Question: Writing a pig latin function that takes in text and returns the pig latin translation. Trying to remove the front consonants, but get the ValueError that list.remove(x) x not in list. Print statements show that this is not true.
I wrote a similar program when the input was a single word v.s. text with more than one word. The program worked fine with a one word input, but when I try to modify for more than one word input.
I've tried making a copy of the word that I am trying to modify in case removing letters was messing up the iteration. This doesn't seem to help and I still get the same error when trying to remove the letters.
---
'''
def is_consonant(character):
"""takes a character and returns True if it is a consonant"""
is_cons = False
if character not in "aeiou":
is_cons = True
return is_cons
def to_piglatin(text):
"""takes a word and translates it into pig latin"""
#convert input to list of lower case letters
x = text.lower().split()
print(x)
if len(x) > 1:
for word in x:
front_cons = []
word_as_list = [word]
print("word_as_list =", word_as_list)
for letter in word:
if is_consonant(letter) == True:
print("letter =", letter)
front_cons.append(letter)
word_as_list.remove(letter)
else:
break
[word_as_list.append(front_cons[c]) for c in range(0, len(front_cons))]
word_as_list.append("a")
word_as_list.append("y")
print(word_as_list)
test = "Hello there"
to_piglatin(test)
'''

---
I expect the output to be ellohay erethay but I get a Value Error list.remove(x) x not in list.
print statements show that word_as_list = ['hello'] and letter = h
but word_as_list.remove(letter) returns the ValueError
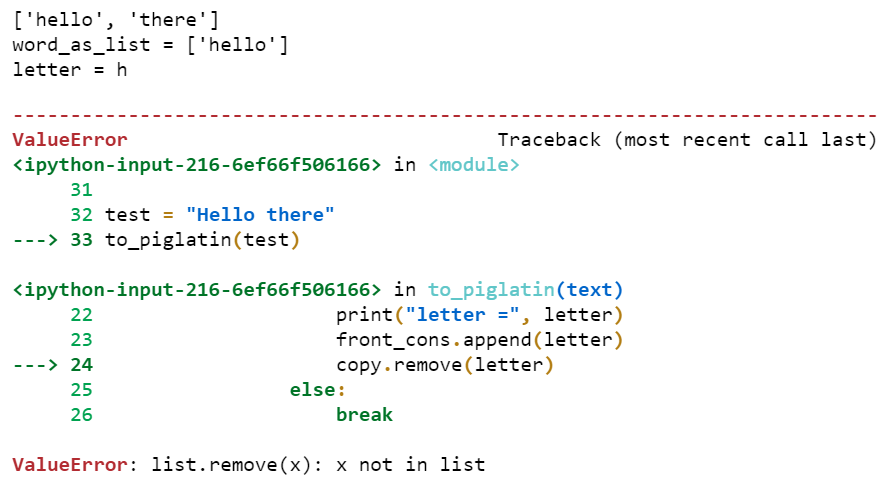
Answer: In your code,
'''
word_as_list = [word]
'''
makes a length 1 list with item 'word = 'hello'' not the list of characters. You should modify this into:
'''
word_as_list = list(word)
'''